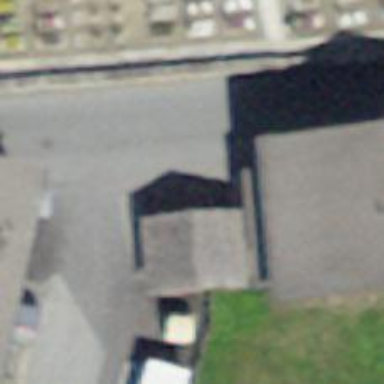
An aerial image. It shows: Fire station.